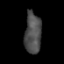
Tissue: prostate
Cell type: T cells
Senescence score: 0.3026
Nuclear area (px): 665
Mean DAPI intensity: 77.394